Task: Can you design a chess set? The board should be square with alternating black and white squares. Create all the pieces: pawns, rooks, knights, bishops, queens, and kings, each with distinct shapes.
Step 2488:
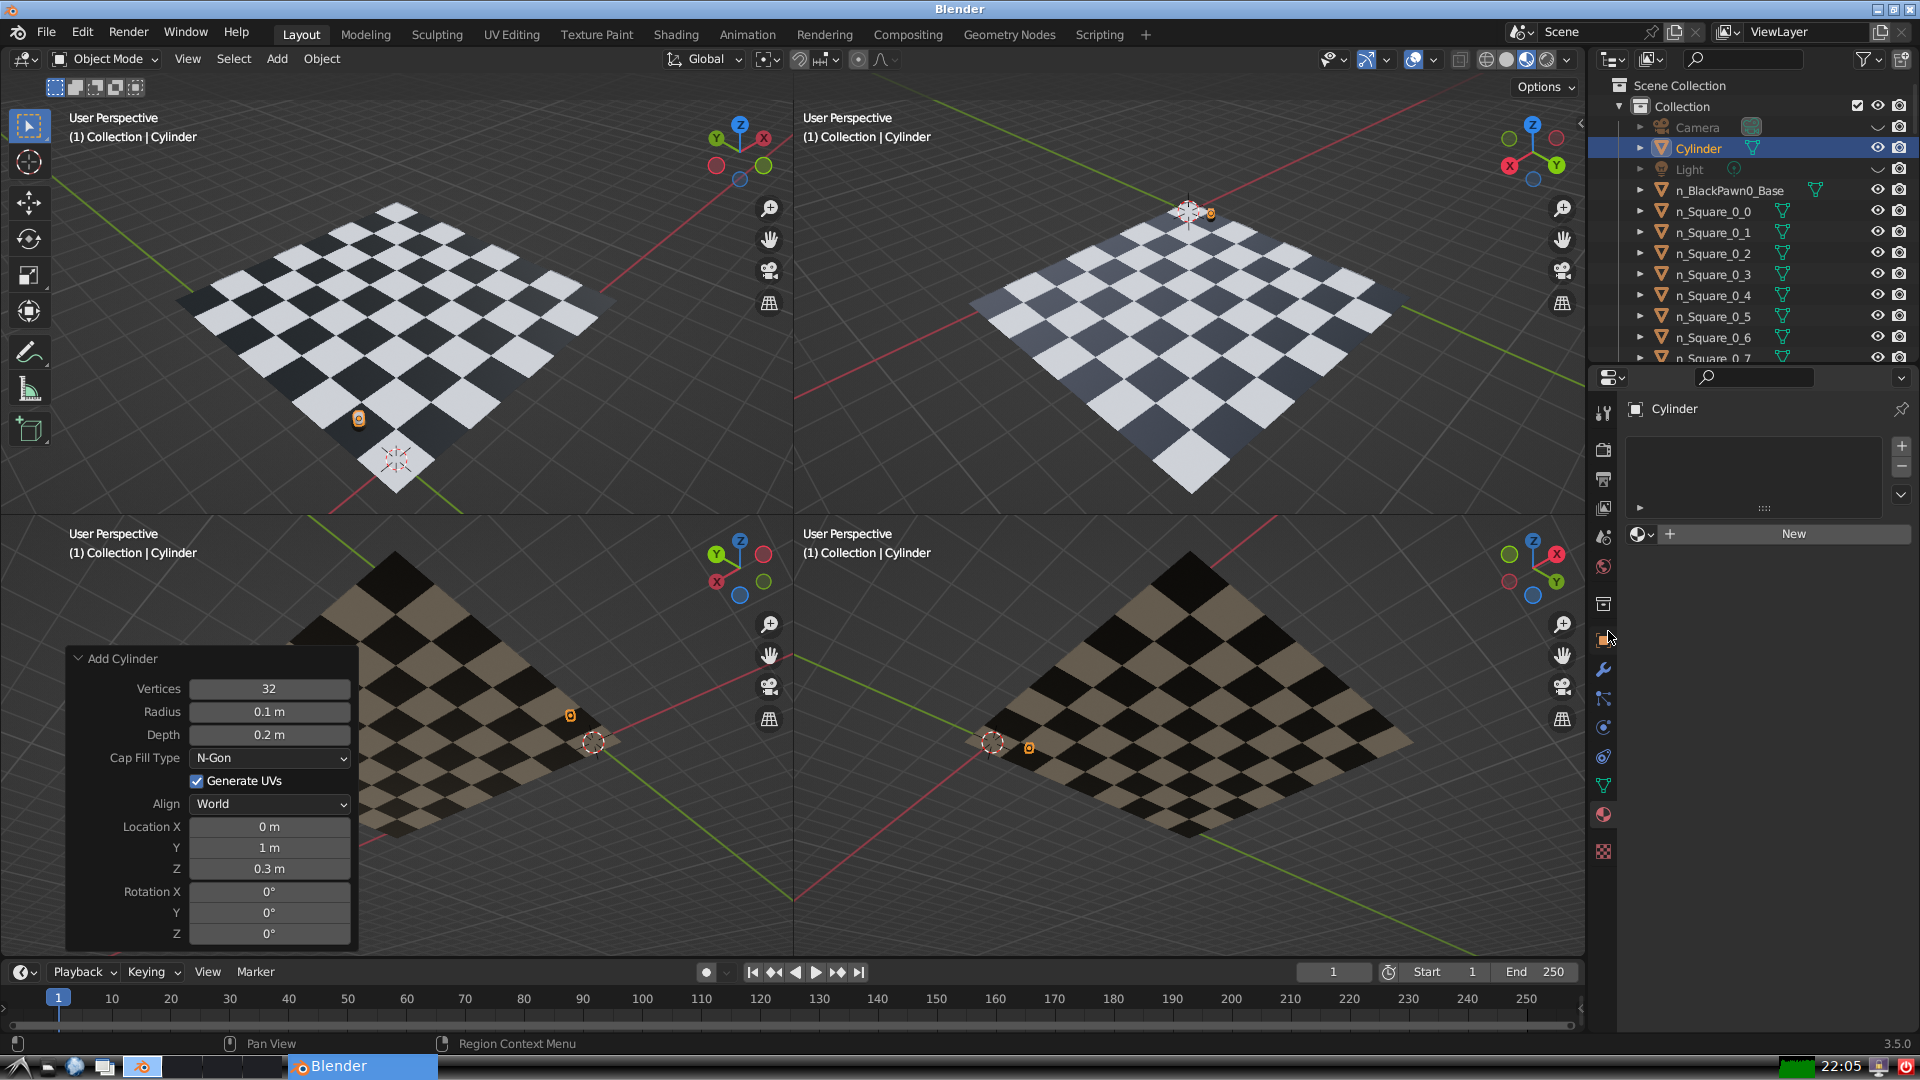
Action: click: no